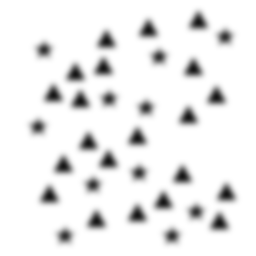
Squares: 0
Triangles: 21
Stars: 11
Total shapes: 32